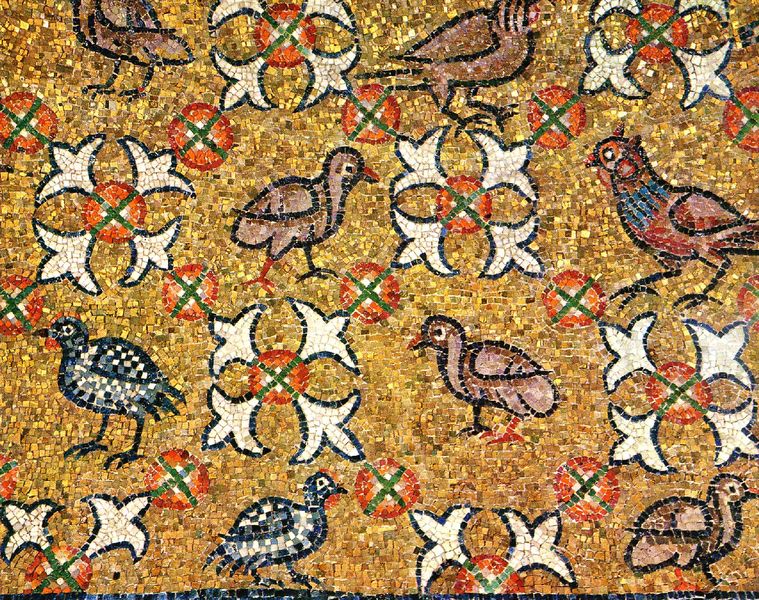
Titel: Ravenna, Erzbischöfliche Kapelle (Capella Arcivescovile), Mosaike
Standort: Ravenna, Erzbischöflicher Palast (EU - I - Emilia-Romagna)
Schlagwörter: blau, weiß, gelb, grün, blumen, braun, bunt, blüten, rot, beige, muster, ornament, steine, vögel, gold, ente, enten, ornamente, kreuz, tauben, gänse, küken, mosaik, fasan, hahn, rebhuhn, lilien, rosetten, lüten